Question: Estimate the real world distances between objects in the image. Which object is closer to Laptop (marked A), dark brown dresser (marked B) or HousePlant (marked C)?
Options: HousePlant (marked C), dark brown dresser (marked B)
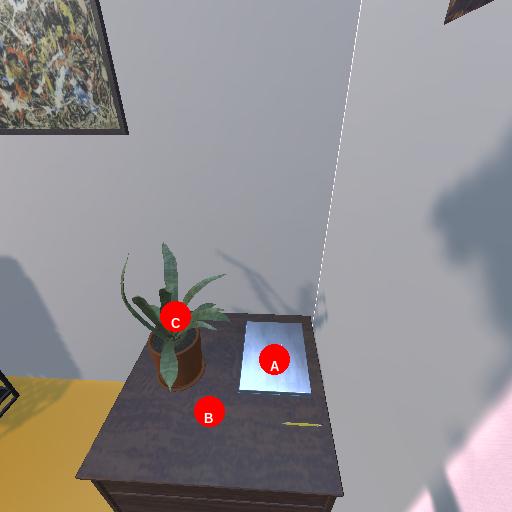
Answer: HousePlant (marked C)